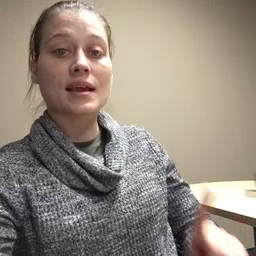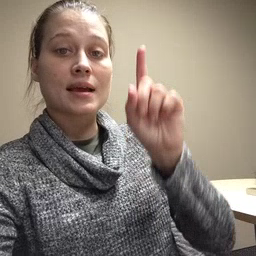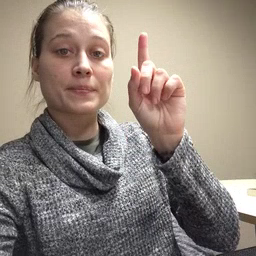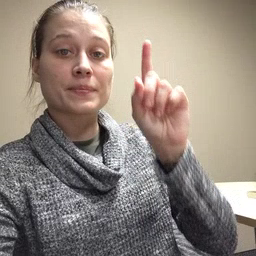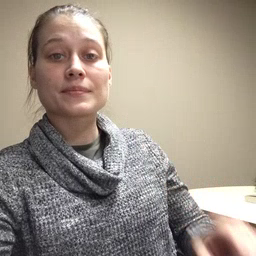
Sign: up